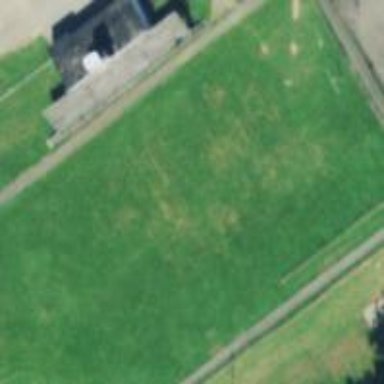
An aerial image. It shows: Pitch for American football.